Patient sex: M
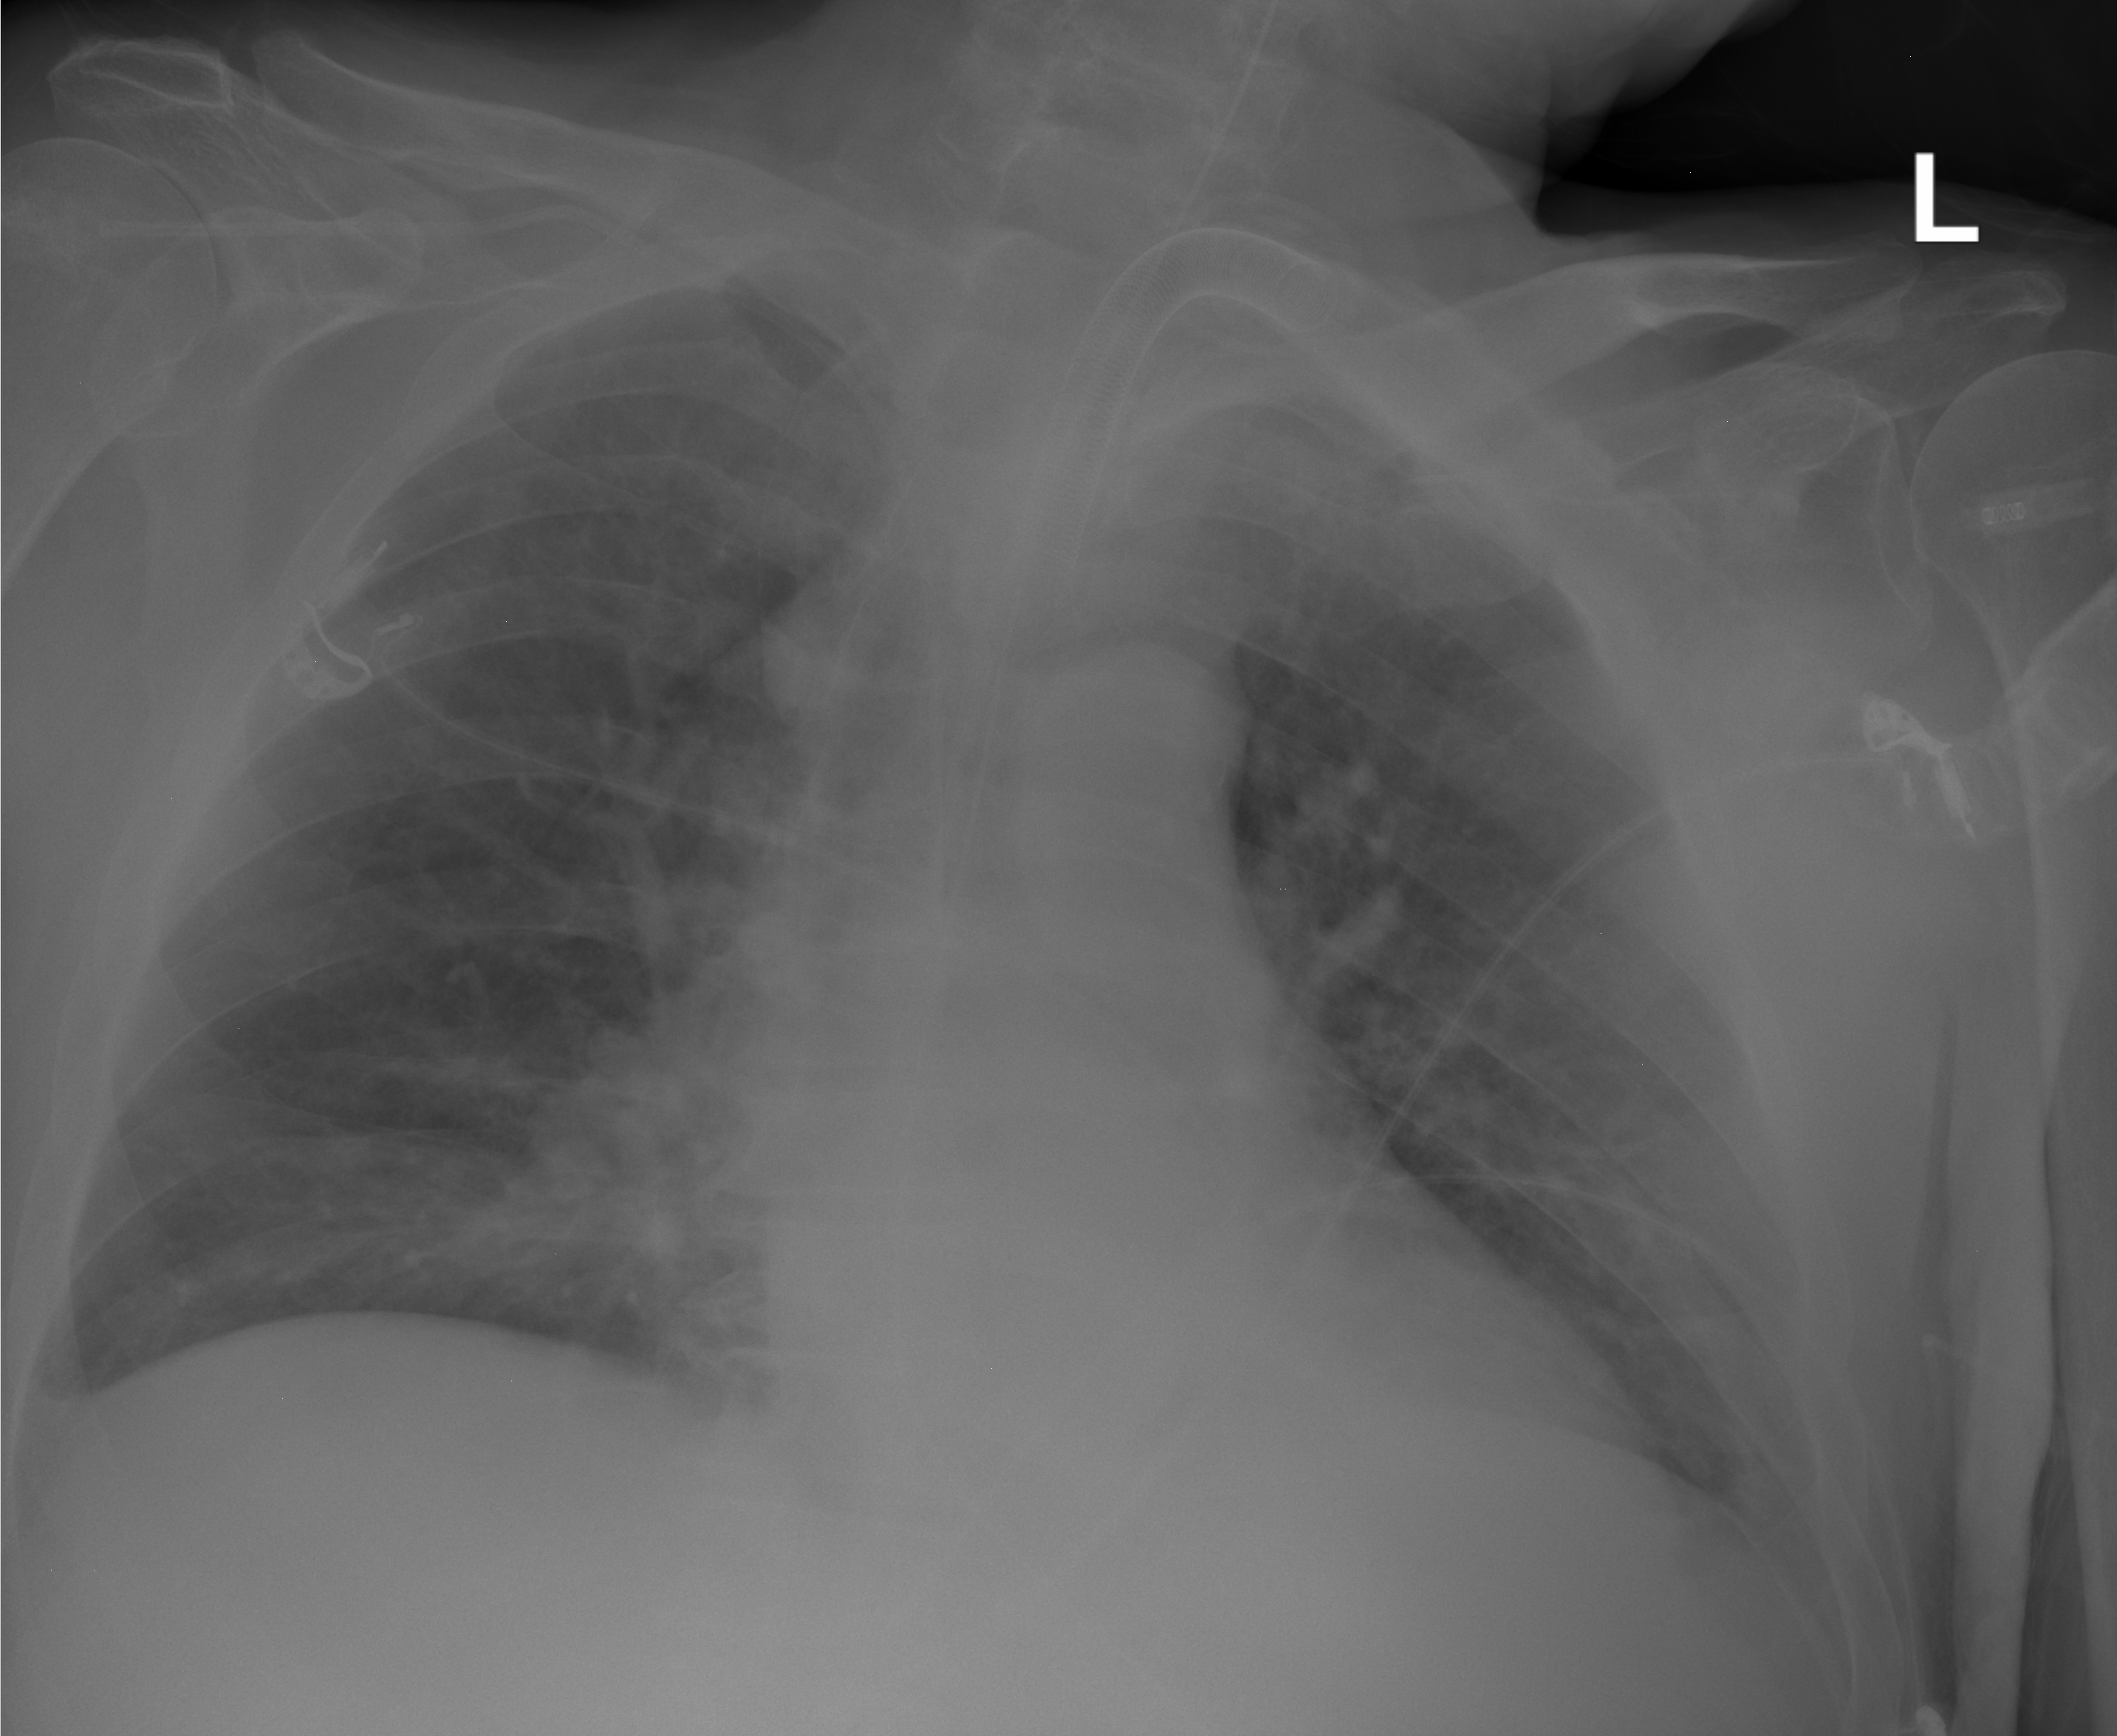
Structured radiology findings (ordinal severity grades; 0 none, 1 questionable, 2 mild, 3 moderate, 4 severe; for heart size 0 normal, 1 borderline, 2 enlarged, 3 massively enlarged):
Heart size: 0
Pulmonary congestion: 1
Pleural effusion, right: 0
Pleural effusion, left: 0
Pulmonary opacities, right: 1
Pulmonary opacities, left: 0
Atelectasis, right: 1
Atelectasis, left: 2